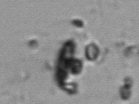
Label: Phaeocystis